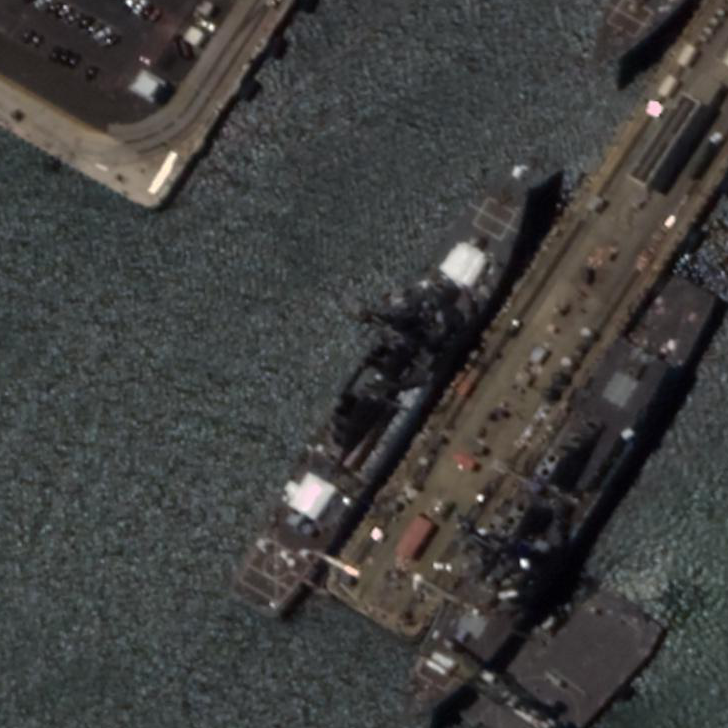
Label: destroyer